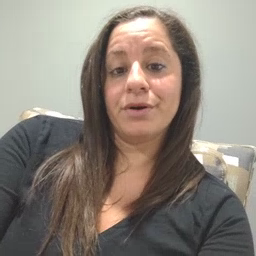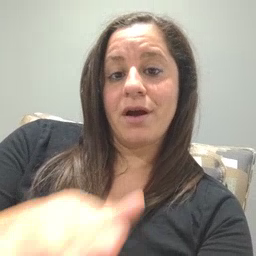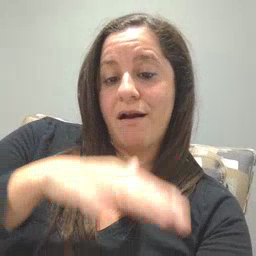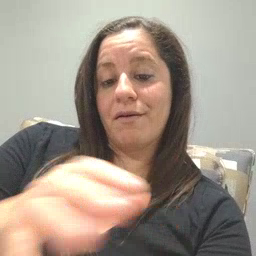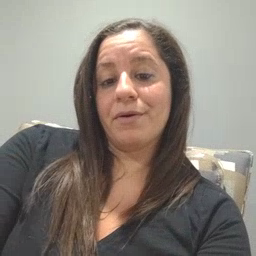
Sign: on